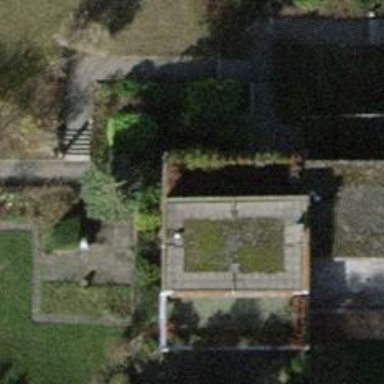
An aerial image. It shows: Terrace building.